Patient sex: F
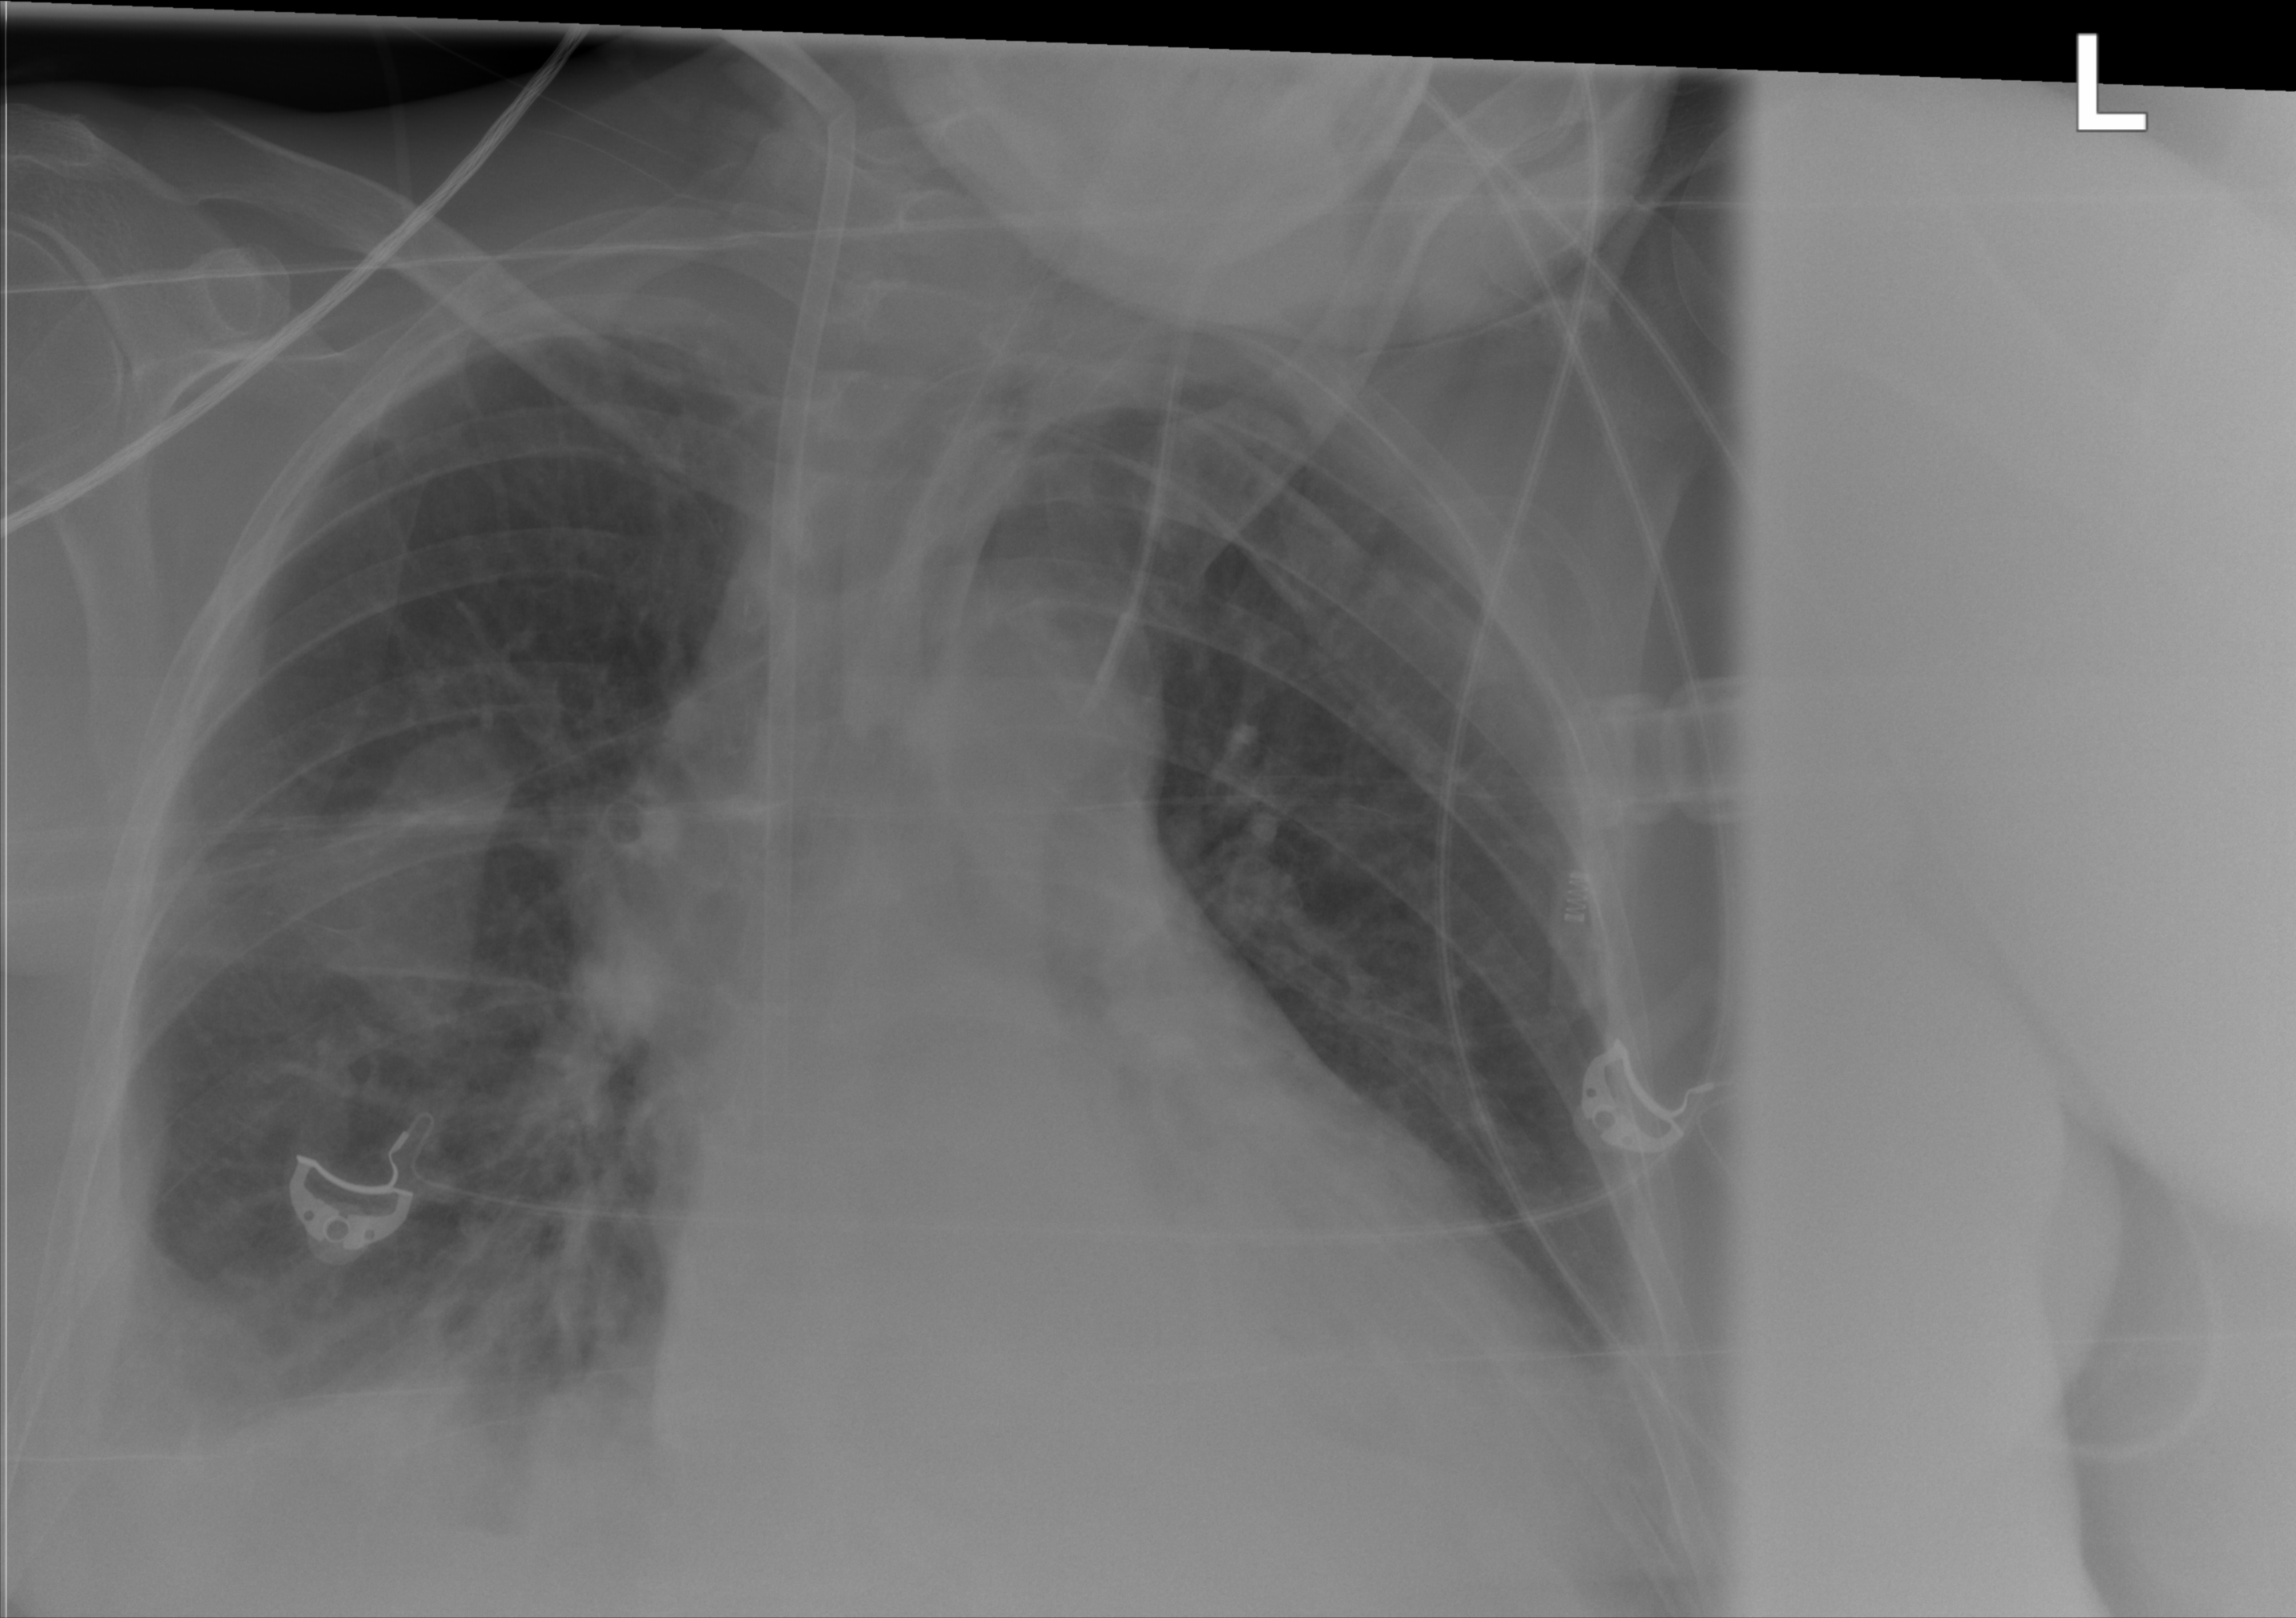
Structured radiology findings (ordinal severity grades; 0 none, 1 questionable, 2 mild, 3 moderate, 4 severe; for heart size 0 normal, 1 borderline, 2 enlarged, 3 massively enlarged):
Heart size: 2
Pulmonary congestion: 0
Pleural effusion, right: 2
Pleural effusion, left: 1
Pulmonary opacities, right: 2
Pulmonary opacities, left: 0
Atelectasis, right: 2
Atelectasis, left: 2